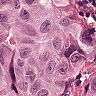
Metastatic tissue present: yes